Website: lowes
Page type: review-order
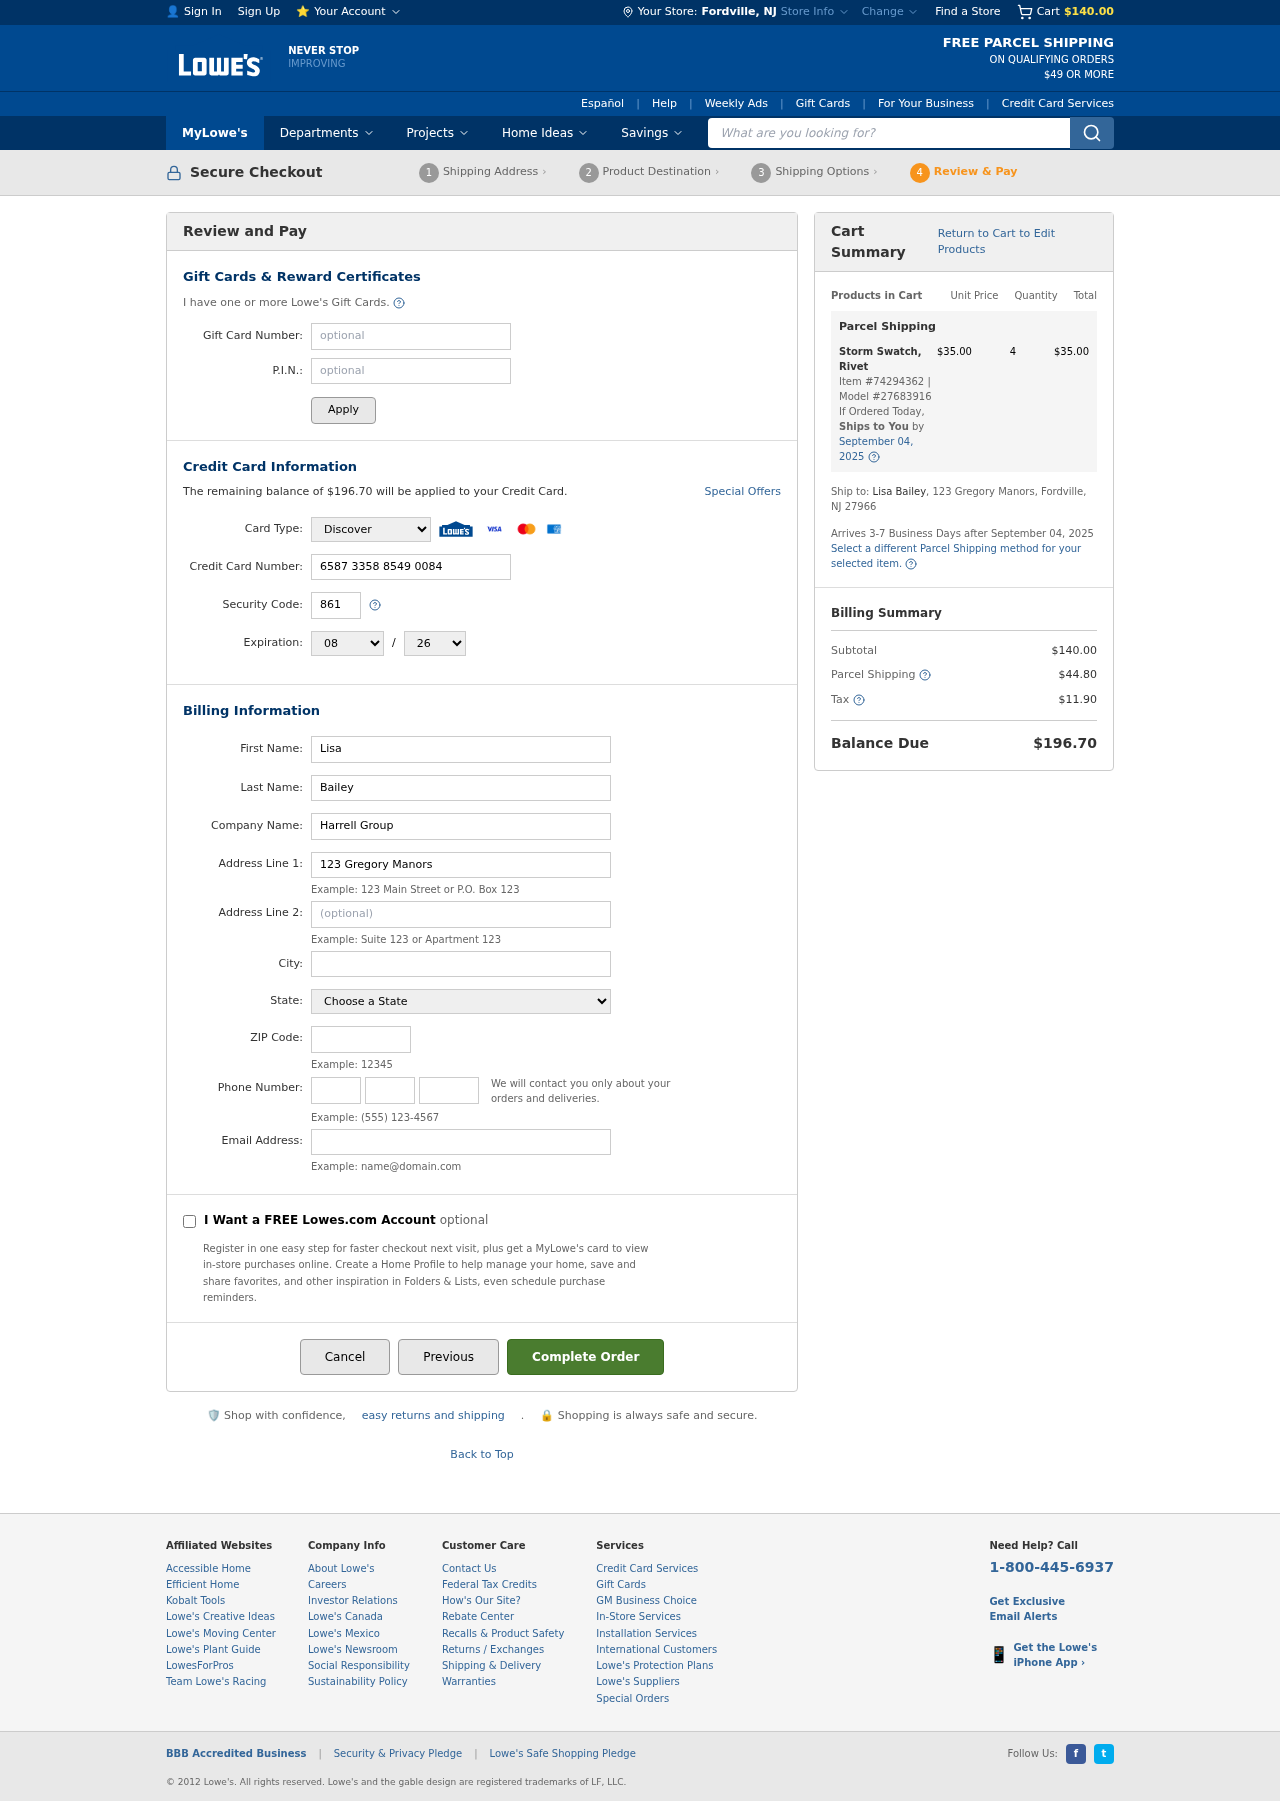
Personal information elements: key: PII_CARD_CVV
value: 861
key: PII_CARD_EXPIRY_MONTH
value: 08
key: PII_CARD_EXPIRY_YEAR
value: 26
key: PII_CARD_NUMBER
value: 6587 3358 8549 0084
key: PII_CARD_TYPE
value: Discover
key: PII_CITY
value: Fordville
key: PII_CITY_STATE
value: Fordville, NJ
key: PII_COMPANY
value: Harrell Group
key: PII_EMAIL
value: lisabailey@gmail.com
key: PII_FIRSTNAME
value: Lisa
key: PII_LASTNAME
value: Bailey
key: PII_PHONE_AREA
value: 674
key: PII_PHONE_PREFIX
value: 867
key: PII_PHONE_SUFFIX
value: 5341
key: PII_POSTCODE
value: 27966
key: PII_STATE
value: New Jersey
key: PII_STREET
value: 123 Gregory Manors
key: PII_STREET2
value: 123 Gregory Manors
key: PII_FULLNAME2
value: Lisa Bailey
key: PII_STATE_ABBR
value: NJ
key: PII_POSTCODE_FULL
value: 27966
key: PII_CITY_STATE_ZIP
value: Fordville, NJ 27966
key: PII_POSTCODE_NUMERIC
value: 27966
Product elements: key: PRODUCT1_NAME
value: Storm Swatch, Rivet
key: PRODUCT1_PRICE
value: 35
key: PRODUCT1_QUANTITY
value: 4
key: PRODUCT1_ITEM_NUMBER
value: Item #74294362
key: PRODUCT1_MODEL_NUMBER
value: Model #27683916
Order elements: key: ORDER_SUBTOTAL
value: $140.00
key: ORDER_BALANCE_DUE
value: $196.70
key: ORDER_SHIPPING_DATE
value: September 04, 2025
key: ORDER_ITEM_TOTAL
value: $35.00
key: ORDER_SHIPPING_DATE2
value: September 04, 2025
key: ORDER_SHIPPING_COST
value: $44.80
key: ORDER_TAX
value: $11.90
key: ORDER_TOTAL
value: $196.70
Search elements: key: HEADER_SEARCH
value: What are you looking for?